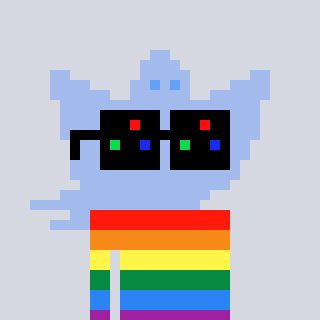
a pixel art character with square black sunglasses, a ghost-B-shaped head and a redpinkish-colored body on a cool background